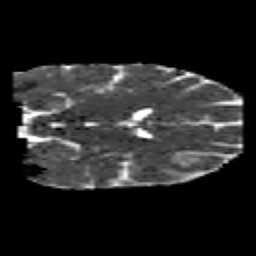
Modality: MD
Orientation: coronal
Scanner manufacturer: siemens
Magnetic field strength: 3 T
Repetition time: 6.8 s
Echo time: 0.093 s